Question: I'm making a database using sqlalchemy which consists of three classes, User, Meeting, MeetingRoom
I want to create a foreign key in Meeting for the Meeting room, but for some reason it gives the following error
> sqlalchemy.exc.NoReferencedTableError: Foreign key associated with column 'meeting.mrid' could not find table 'meetingroom' with which to generate a foreign key to target column 'mrid'

When we do it the other way around (add a meeting foreign key in meeting room) it works, I'm not sure what's the problem is
This is the code:
'''
from flask import Flask, request, jsonify
from flask_sqlalchemy import SQLAlchemy
from flask_marshmallow import Marshmallow
import os
# ==================================
app = Flask(__name__)
basedir = os.path.abspath(os.path.dirname(__file__))
app.config['SQLALCHEMY_DATABASE_URI'] = 'sqlite:///db.db'
app.config['SQLALCHEMY_TRACK_MODIFICATION'] = False
db = SQLAlchemy(app)
ma = Marshmallow(app)
# ====================DATABASE
# =============USER
class User (db.Model):
id = db.Column(db.Integer,primary_key=True)
name = db.Column(db.String(30))
Email = db.Column(db.String(30))
Pass = db.Column(db.String(30))
Phone = db.Column(db.String(12))
Department = db.Column(db.String(30))
Major = db.Column(db.String(30))
meeting = db.relationship('Meeting', backref='creator')
meetingroom = db.relationship('MeetingRoom', backref='reserver')
def __init__(self, name, Email, Pass, Phone, Department, Major):
self.name = name
self.Email = Email
self.Pass = Pass
self.Phone = Phone
self.Department = Department
self.Major = Major
# ================== MEETING ROOM
class MeetingRoom (db.Model):
mrid = db.Column(db.Integer,primary_key=True)
reserver_id = db.Column(db.Integer, db.ForeignKey('user.id'))
meetingm = db.relationship('Meeting', backref='mrid')
#mid = db.Column(db.Integer, db.ForeignKey('meeting.Mid'))
def __init__(self, mrid, reserver_id):
self.mrid = mrid
self.reserver_id = reserver_id
# =======================MEETING
class Meeting (db.Model):
Mid = db.Column(db.Integer,primary_key=True)
Mname = db.Column(db.String(100))
Des = db.Column(db.String(100))
Date = db.Column(db.String(20))
creator_id = db.Column(db.Integer, db.ForeignKey('user.id'))
#meetingroomm = db.relationship('MeetingRoom', backref='mroom')
mrid = db.Column(db.Integer, db.ForeignKey('meetingroom.mrid'))
#roomno_id = db.Column(db.Integer, db.ForeignKey('meetingroom.mrid')
def __init__(self, Mname, Des, Date, creator_id, mrid):
self.Mname = Mname
self.Des = Des
self.Date = Date
self.creator_id = creator_id
self.mrid = mrid
'''
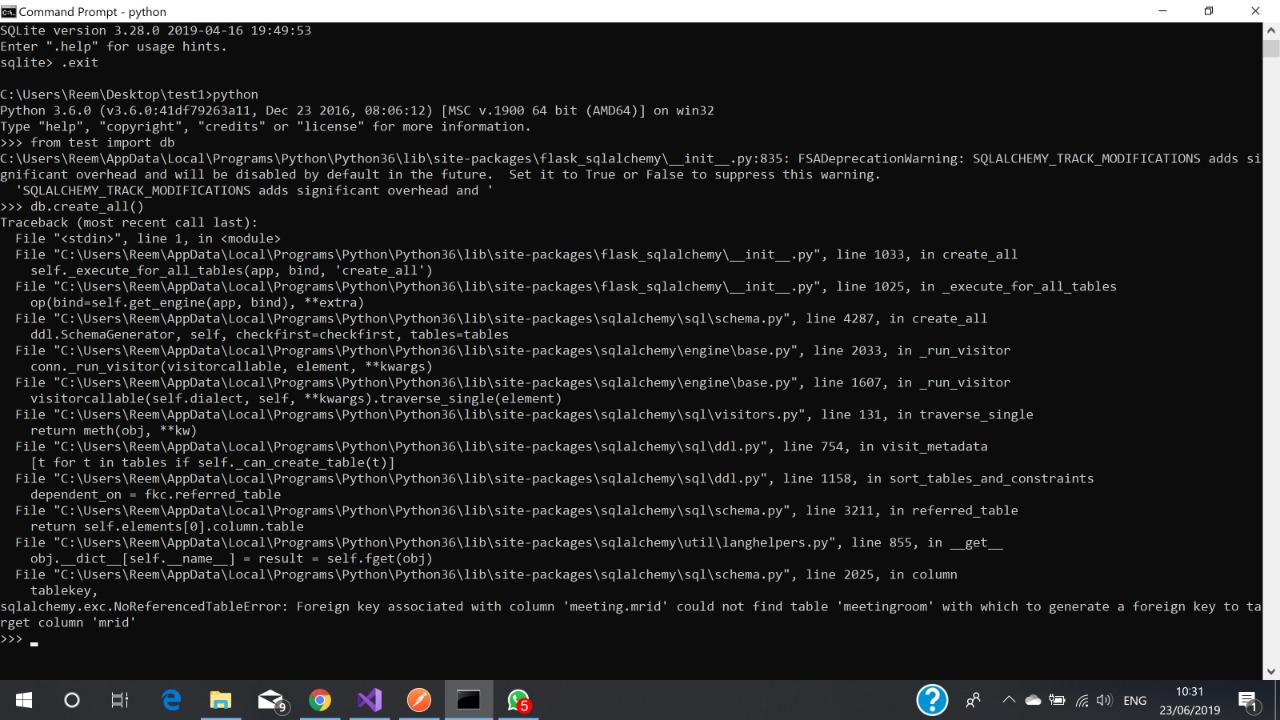
Answer: SqlAlchemy is creating the tables with its own tablename scheme and was using 'meeting_room'. So you refer to this name in 'relationship' or you can override by setting the '__tablename__' property on the model class. Like this:
'''
class MeetingRoom (db.Model):
__tablename__ = 'meetingroom'
'''